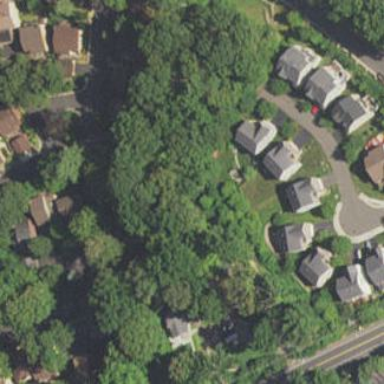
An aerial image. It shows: Residential area consisting of single-family homes.